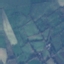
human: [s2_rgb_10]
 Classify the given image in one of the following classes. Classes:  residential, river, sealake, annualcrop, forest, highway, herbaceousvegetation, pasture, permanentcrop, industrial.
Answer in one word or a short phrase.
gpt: Pasture